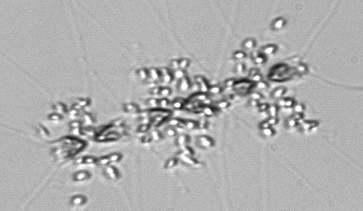
Label: Chaetoceros_didymus_TAG_external_flagellate